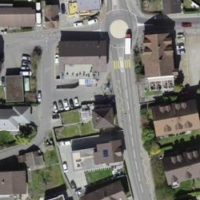
EUNIS habitat code: 54
Species observed at this site:
Oxalis acetosella